Interaction volume radius: 10 \u00c5
Interaction volume height: 10 \u00c5
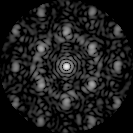
Disorder parameter: 0.595